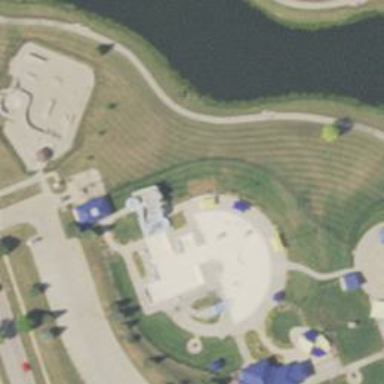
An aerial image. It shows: Water slide attraction.